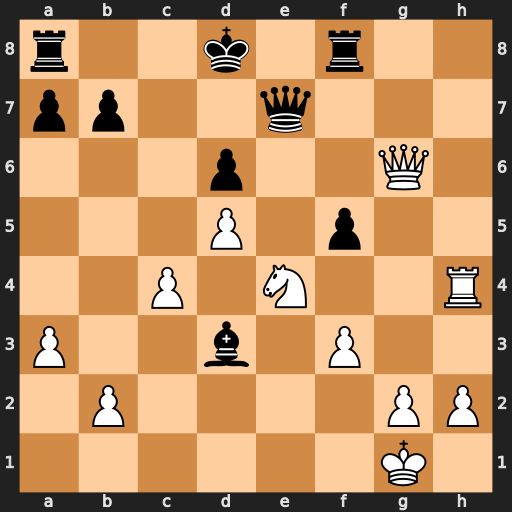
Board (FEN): r2k1r2/pp2q3/3p2Q1/3P1p2/2P1N2R/P2b1P2/1P4PP/6K1
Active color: w
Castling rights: -
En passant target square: -
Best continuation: Rh7 Qxh7 Qxh7